Field crop: maize
Growth stage: 2
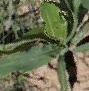
Species: maize